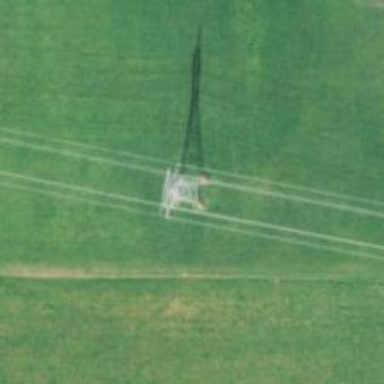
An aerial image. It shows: Lattice structure tower used for power transmission.